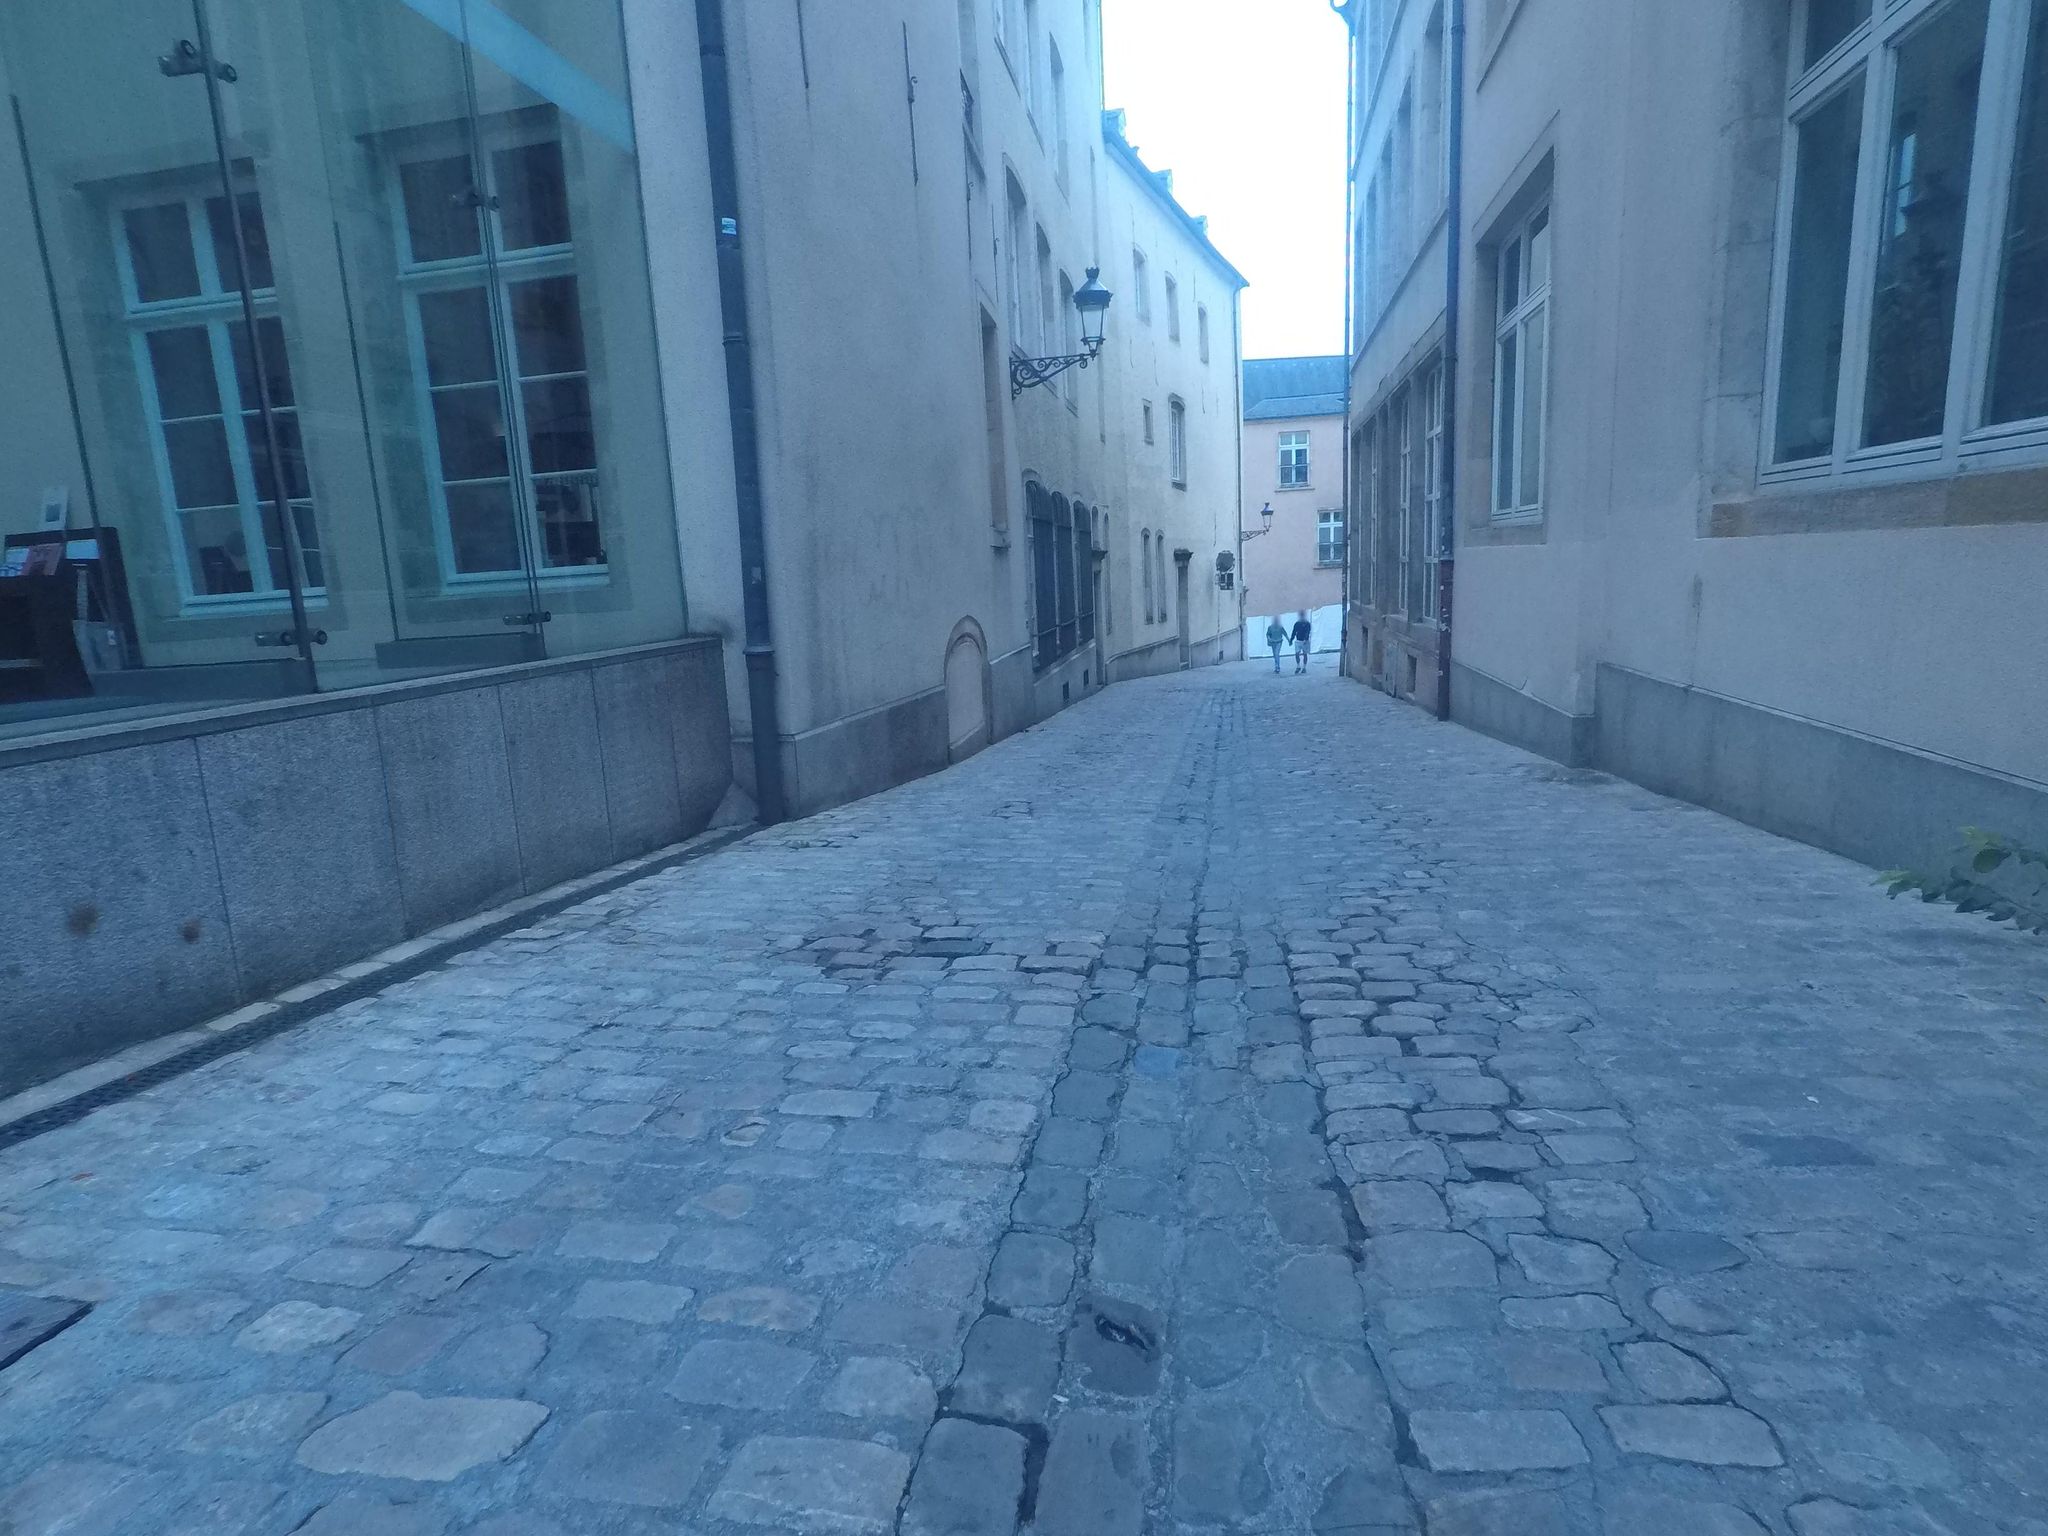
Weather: clear
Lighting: day
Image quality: good
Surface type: walking surface
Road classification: steps, pedestrian, living_street
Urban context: urban centre
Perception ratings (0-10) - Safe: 4.39, Lively: 7.52, Beautiful: 4.31, Boring: 3.25, Depressing: 4.07, Wealthy: 4.75